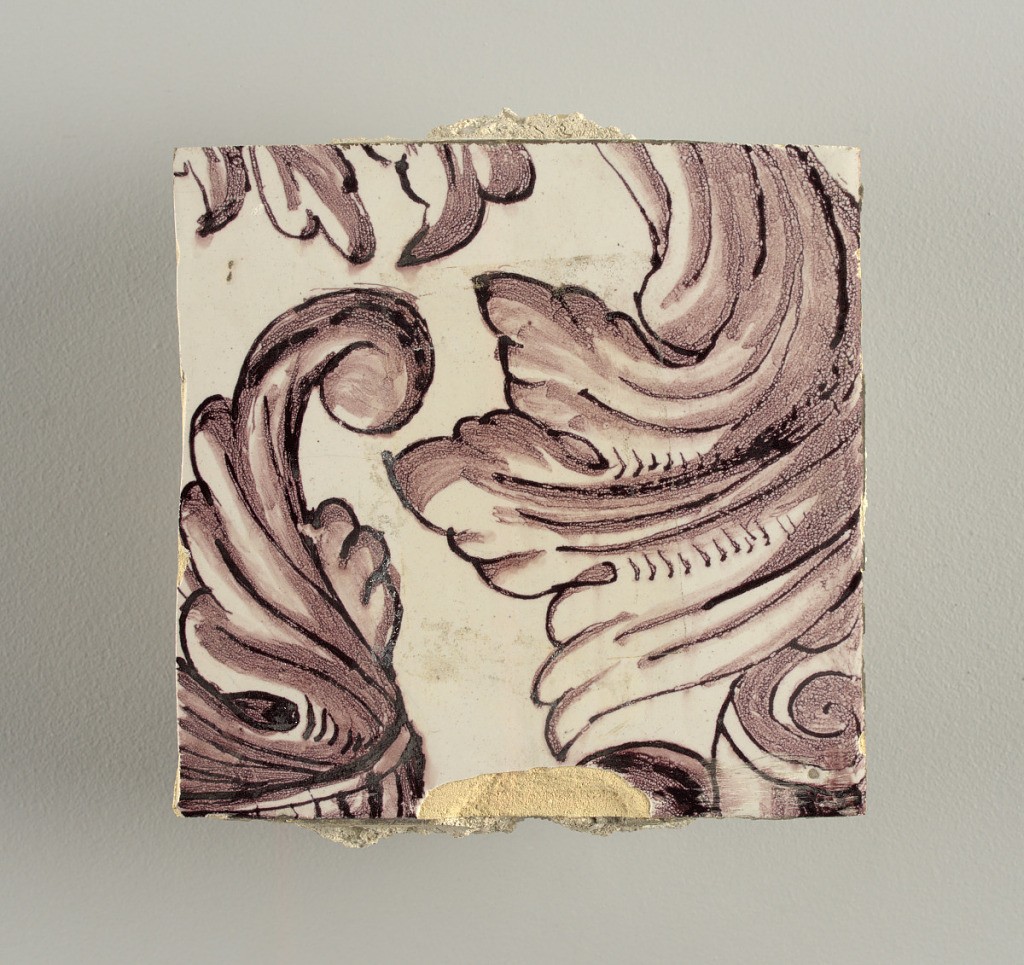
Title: Tile wall facing
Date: ca. 1725
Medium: Tin-glazed earthenware, underglaze
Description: Horizontal rectangle.  Thirty tiles wide and twenty-three tiles high with opening for fireplace eleven tiles wide and ten high.  Foliage arabesques disposed about three vertical axes from which are emphazised by urns at center and right, and at left by the figure of a standing woman carrying an infant on her arm and accompanied by two children.